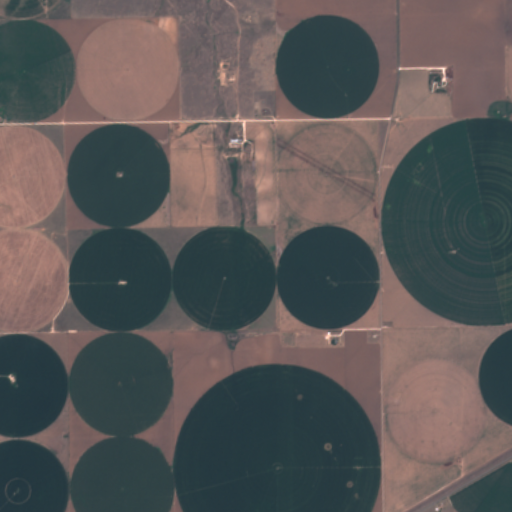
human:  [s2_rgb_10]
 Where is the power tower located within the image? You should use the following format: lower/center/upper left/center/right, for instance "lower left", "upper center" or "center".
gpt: The power tower is located in the lower right of the image.
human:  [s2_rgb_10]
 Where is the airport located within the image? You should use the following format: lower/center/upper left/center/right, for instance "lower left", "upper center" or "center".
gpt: There is no airport in the image.